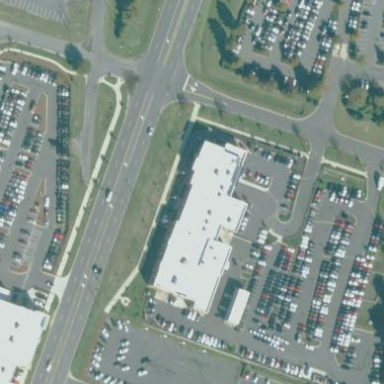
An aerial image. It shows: Building housing car shop.